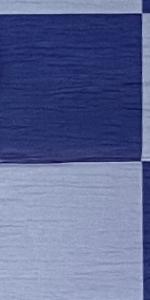
Label: Empty